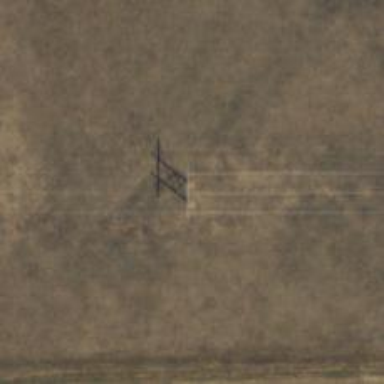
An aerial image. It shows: H-frame power tower design.